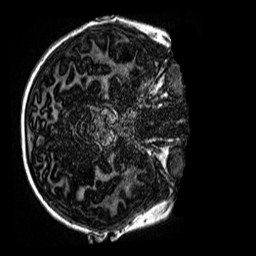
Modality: MP2RAGE
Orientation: axial
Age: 9
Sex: male
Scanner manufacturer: siemens
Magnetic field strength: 3 T
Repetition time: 4 s
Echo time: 0.00299 s